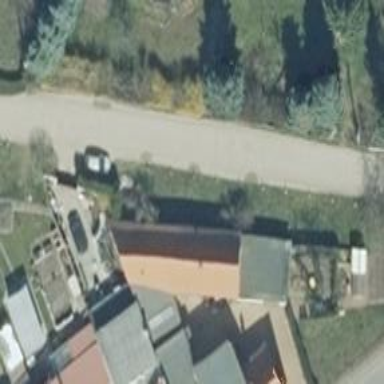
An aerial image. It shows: Asphalt road in residential area.